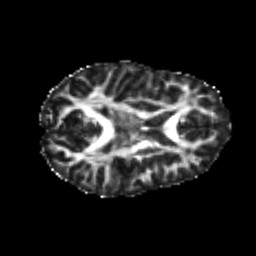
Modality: FA
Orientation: axial
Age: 22
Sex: female
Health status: healthy
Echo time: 0.074 s